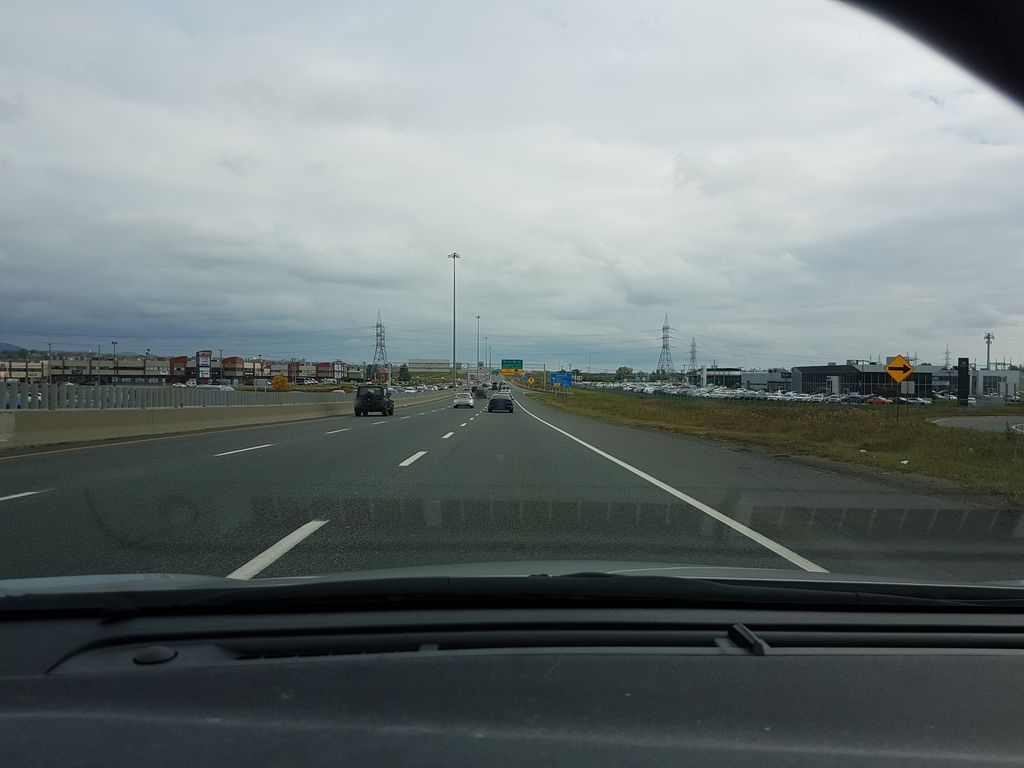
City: quebec_city